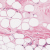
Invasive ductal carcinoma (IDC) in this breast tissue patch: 0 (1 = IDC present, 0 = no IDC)